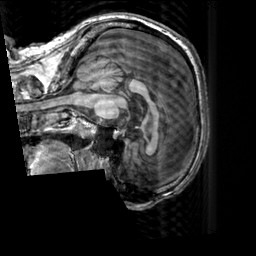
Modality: T1w
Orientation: sagittal
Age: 64
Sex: male
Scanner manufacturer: siemens
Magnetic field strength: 3 T
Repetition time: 2.3 s
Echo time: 0.00303 s